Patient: sex F, age 82
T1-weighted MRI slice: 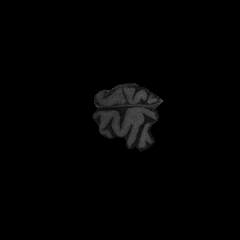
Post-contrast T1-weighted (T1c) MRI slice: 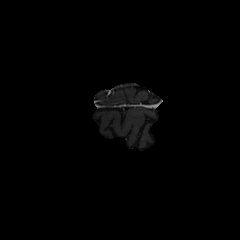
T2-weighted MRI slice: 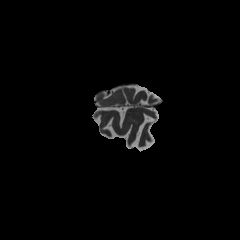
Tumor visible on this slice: no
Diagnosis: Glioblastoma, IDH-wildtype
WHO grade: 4